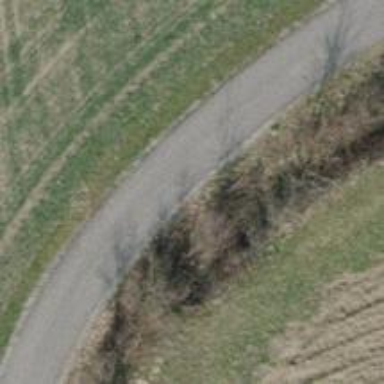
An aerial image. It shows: Hedge barrier.